Field crop: maize
Growth stage: 1
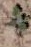
Species: chenopodium